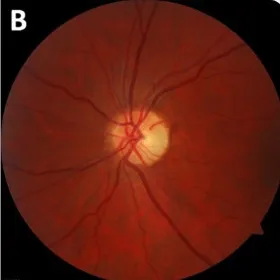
Neuro-ophthalmological findings 2 years after the onset of visual loss. (A, B) Bilateral optic atrophy was observed on dilated fundus examination.
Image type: ophthalmic_imaging (fundus_photograph)